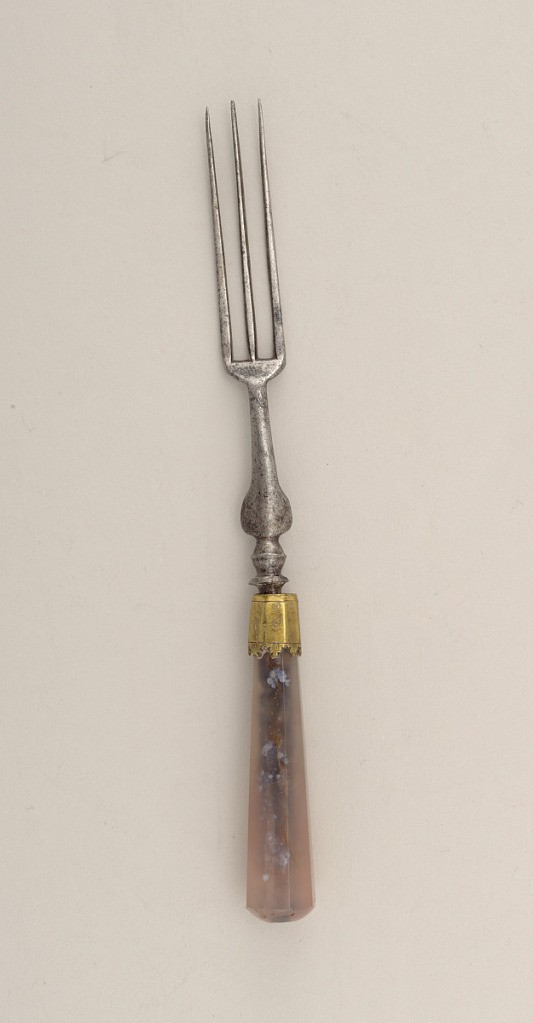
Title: Fork with Agate Handle
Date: ca. 1700–1800
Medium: steel, brass, agate
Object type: fork
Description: Three curved tines, curved shoulders, baluster-shaped neck flaring in the middle. Octagonal brass ferrule, faceted agate handle with rounded top.